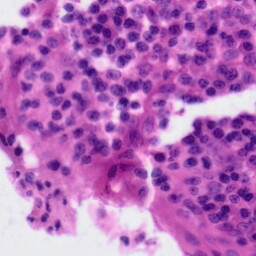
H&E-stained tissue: Tonsil